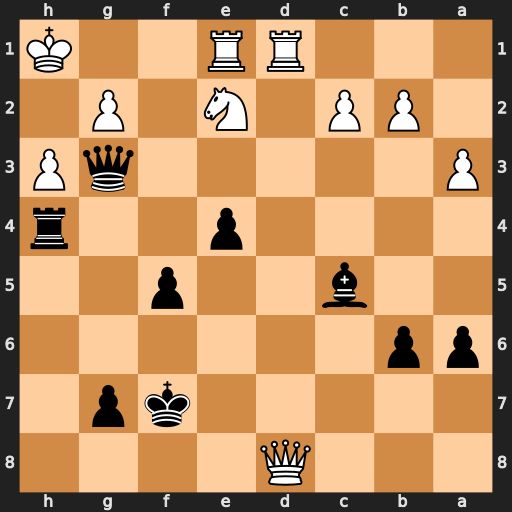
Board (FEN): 3Q4/5kp1/pp6/2b2p2/4p2r/P5qP/1PP1N1P1/3RR2K
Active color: b
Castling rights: -
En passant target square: -
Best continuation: Rxh3+ gxh3 Qxh3#